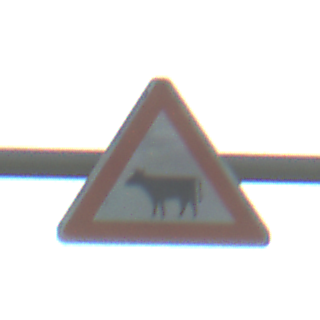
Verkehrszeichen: ViehtriebRechts
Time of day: MorningAfternoon
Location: Outdoor (Nature)
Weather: PartlyCloudy
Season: NotSpecified
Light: Natural